Question: I have a matrix and I want to decompose it into different matrices with low to high frequency limit. As I have noticed, it can be done using wavelet transform. I found something like the figure below for 1D signal and I want to do similar procedure for my 2D matrix using MATLAB. I want to decompose it to different matrices with low to high frequency components in different levels.

I used the matrix tool box, however, when I have problems with extracting the data.
How can I do this using MATLAB?
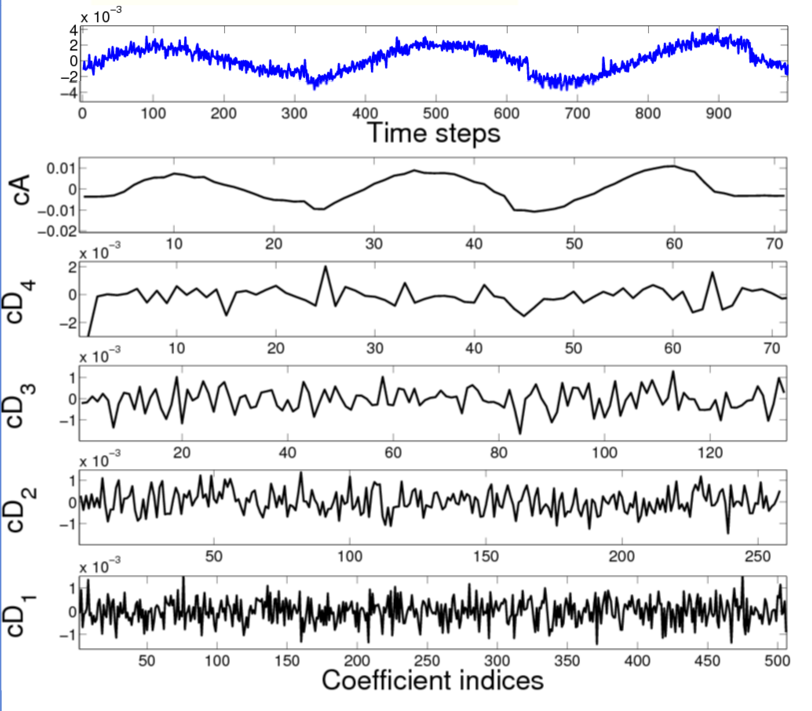
Answer: You are looking for the wavedec2 function.
There's a basic example w/ the function documentation <URL>